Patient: sex F, age 49
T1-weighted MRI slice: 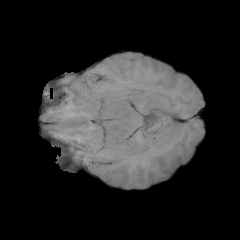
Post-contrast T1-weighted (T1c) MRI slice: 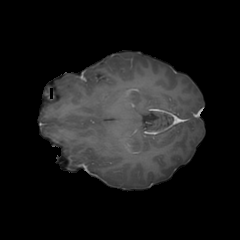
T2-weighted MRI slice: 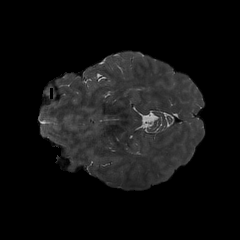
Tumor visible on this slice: no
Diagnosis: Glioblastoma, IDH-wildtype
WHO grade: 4